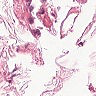
Metastatic tissue present: no